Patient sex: M
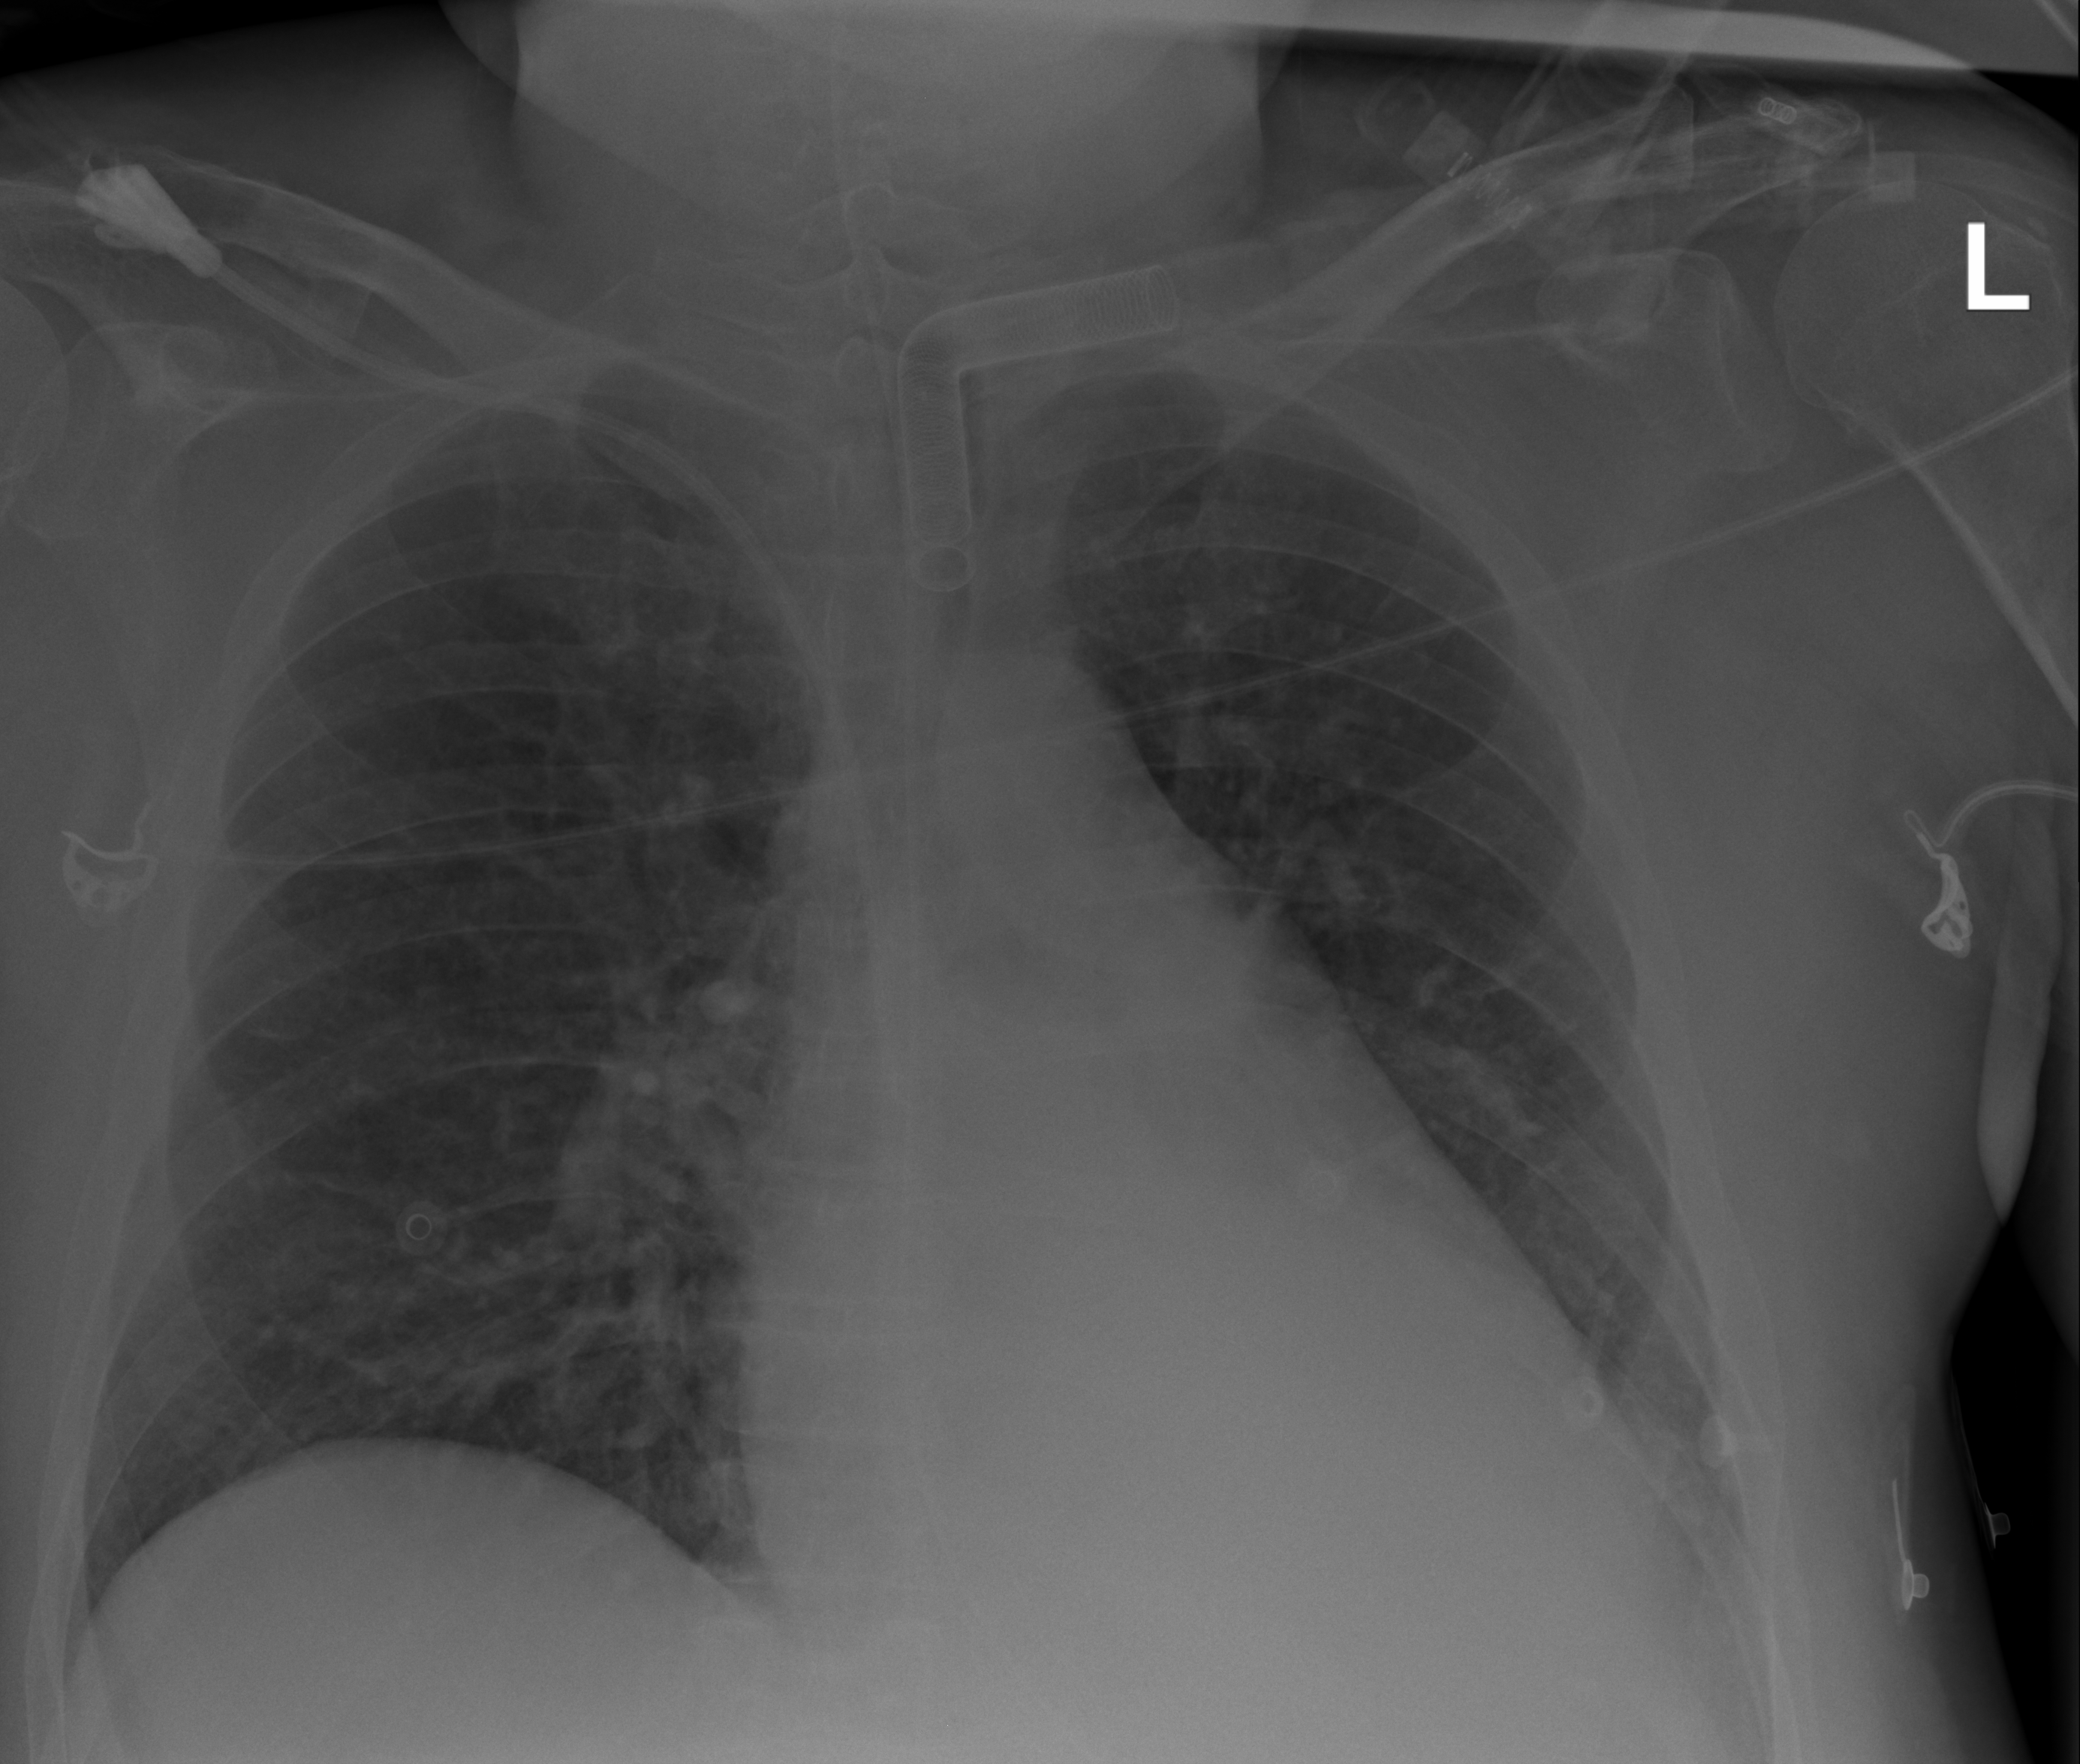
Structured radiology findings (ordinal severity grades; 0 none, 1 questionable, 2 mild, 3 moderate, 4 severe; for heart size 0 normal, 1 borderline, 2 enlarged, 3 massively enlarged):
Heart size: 2
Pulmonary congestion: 1
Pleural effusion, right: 0
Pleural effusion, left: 2
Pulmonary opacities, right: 0
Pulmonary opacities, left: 0
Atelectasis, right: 0
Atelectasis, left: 2